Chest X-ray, PA view. Patient: 60 years old, sex M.
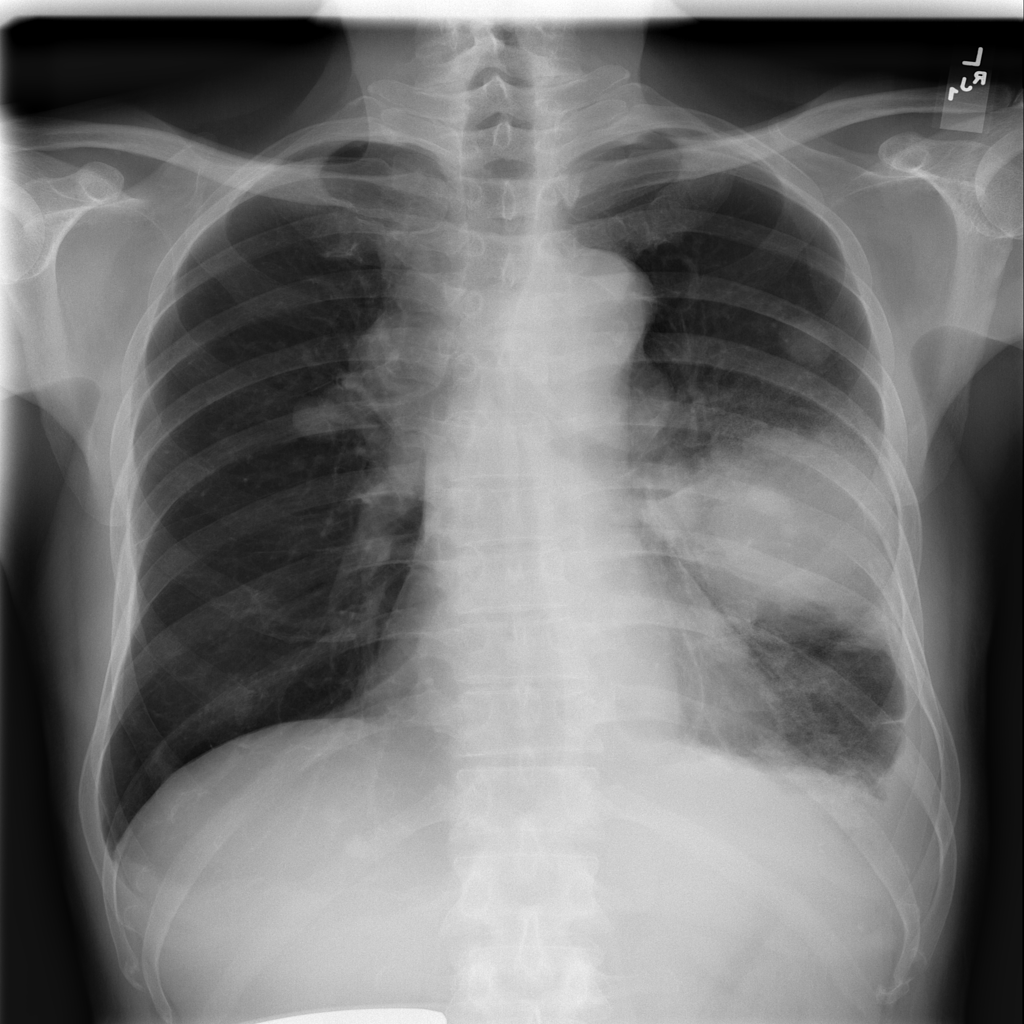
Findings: Infiltration, Mass, Nodule, Pleural_Thickening, Effusion, Pneumonia